Brain MRI, t1w sequence, axial 2D slice.
Patient: age 30, sex M, weight 95 kg, height 1.95 m
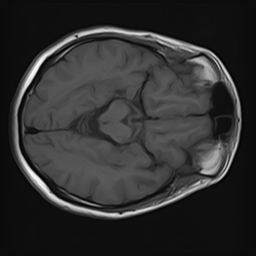